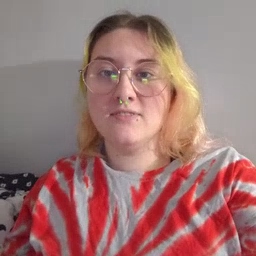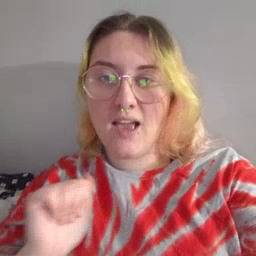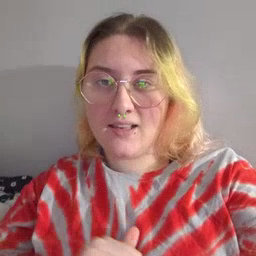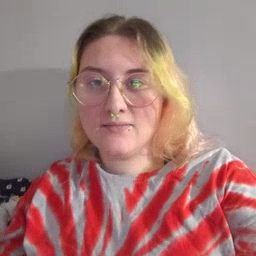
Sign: jacket